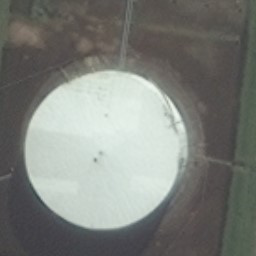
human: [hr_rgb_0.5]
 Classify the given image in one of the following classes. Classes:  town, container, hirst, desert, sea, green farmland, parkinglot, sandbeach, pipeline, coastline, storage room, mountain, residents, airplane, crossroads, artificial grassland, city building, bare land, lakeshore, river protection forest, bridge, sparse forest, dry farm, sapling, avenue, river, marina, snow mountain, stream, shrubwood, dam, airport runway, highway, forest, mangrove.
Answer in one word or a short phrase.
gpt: storage room